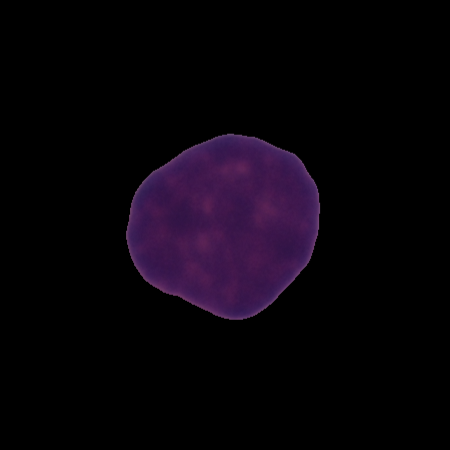
Label: healthy